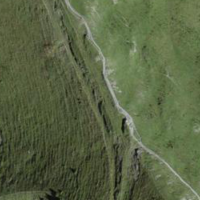
EUNIS habitat code: 23
Species observed at this site:
Astragalus alpinus